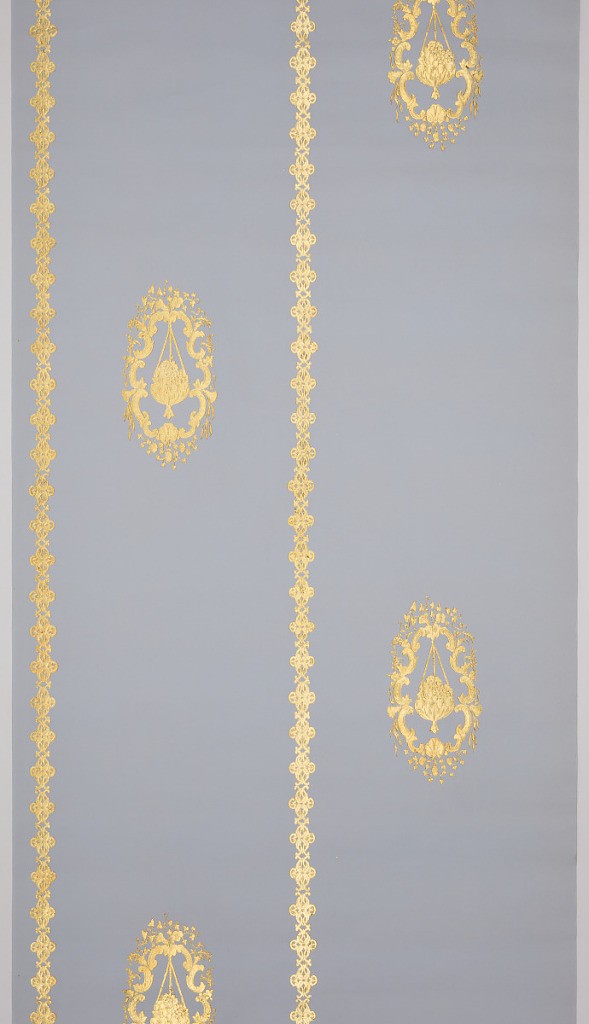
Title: Sidewall with "C" scroll and Foliate Decoration
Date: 1850–1870
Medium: stamped gold foil, paper
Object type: sidewall
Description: "C" scroll and foliate medallion with pendant basket containing grapes and assorted fruit, two vertical fretwork stripes, two column format. Stamped gold foil on light gray ground.